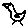
Label: bird